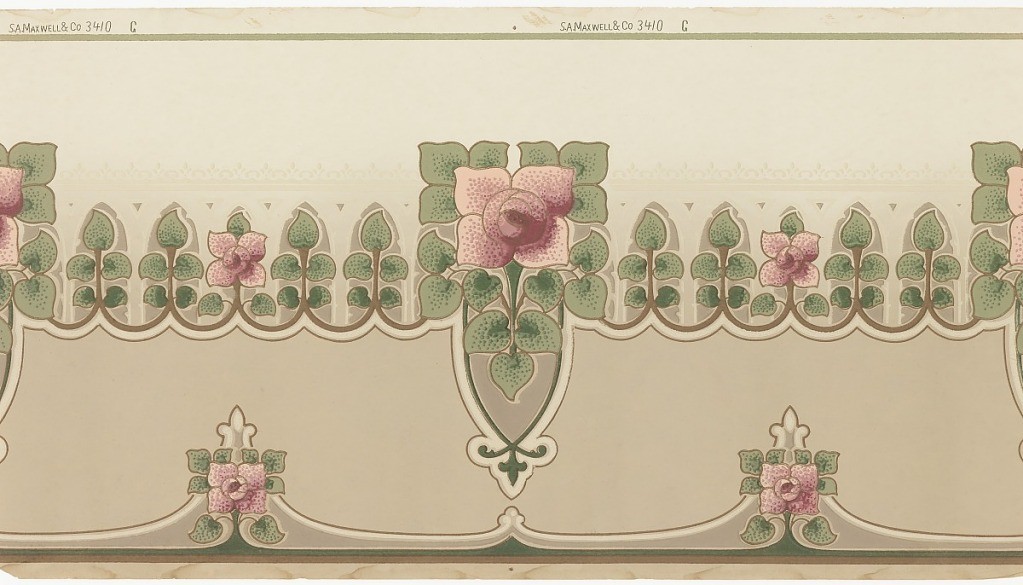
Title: Frieze
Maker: Maxwell & Co., S.A., Chicago, Illinois, USA
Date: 1905–1915
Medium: Machine-printed paper
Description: Large-scale medallion of squared rose surrounded by four squared leaves. A smaller band of stylized roses and leaves continues off this motif. Stylized rose and foliage motifs connected by white swag along bottom edge. Printed in red, green white and tan on taupe ground.